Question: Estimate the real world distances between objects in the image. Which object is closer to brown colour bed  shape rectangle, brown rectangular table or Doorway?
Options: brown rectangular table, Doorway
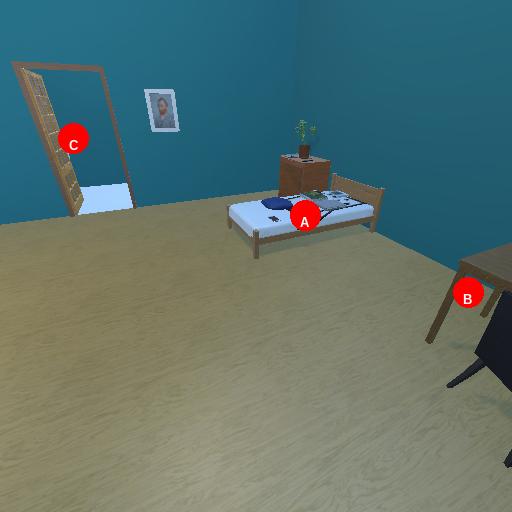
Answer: brown rectangular table